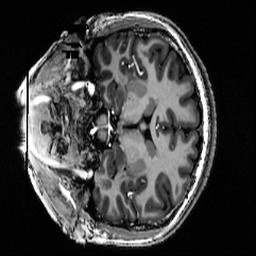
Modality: T1w
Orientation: coronal
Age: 24
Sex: female